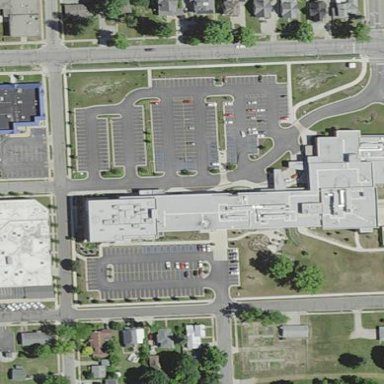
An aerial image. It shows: Hospital building serving as healthcare amenity.